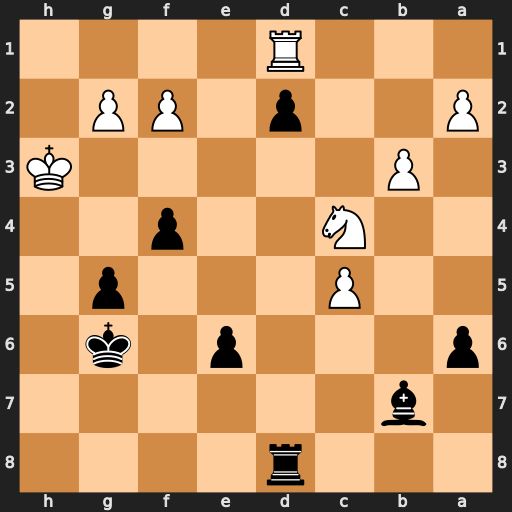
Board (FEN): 3r4/1b6/p3p1k1/2P3p1/2N2p2/1P5K/P2p1PP1/3R4
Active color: b
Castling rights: -
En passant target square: -
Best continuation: Rh8+ Kg4 Rh4#